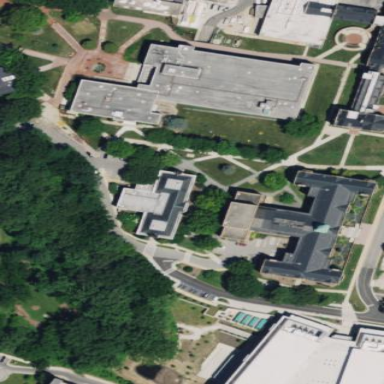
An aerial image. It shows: View of university building.